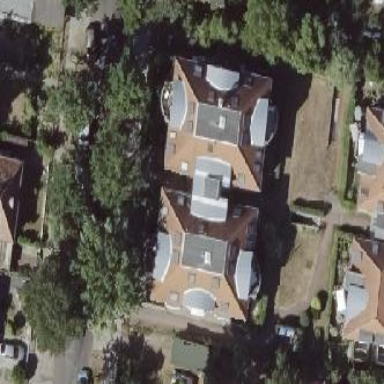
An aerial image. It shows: Apartment building with quadruple saltbox roof shape.